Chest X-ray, AP view. Patient: 38 years old, sex M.
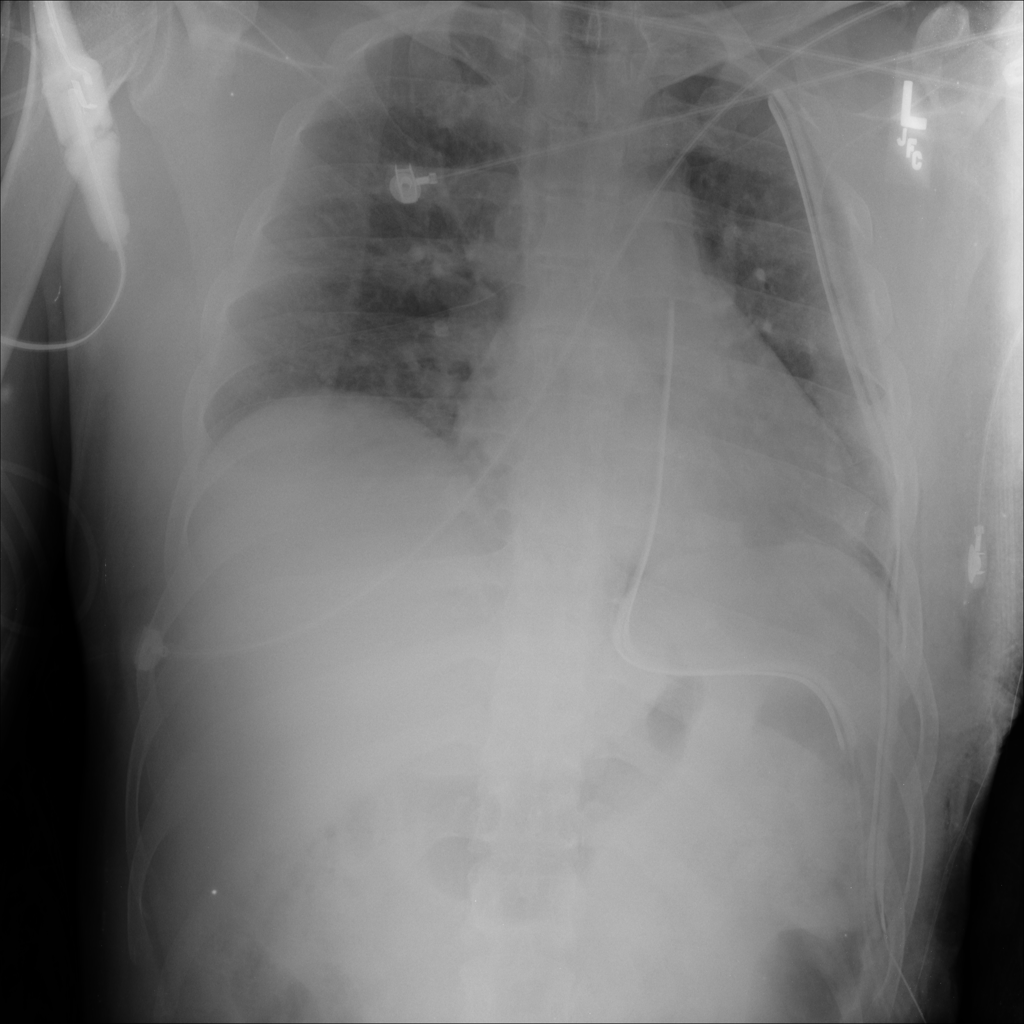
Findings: Edema